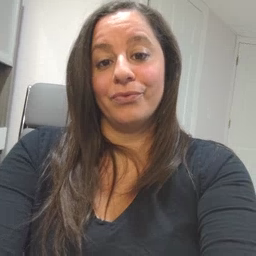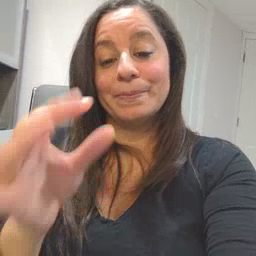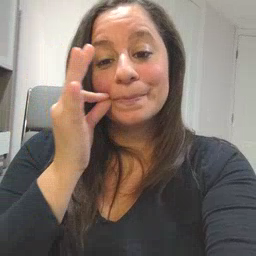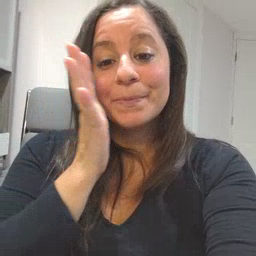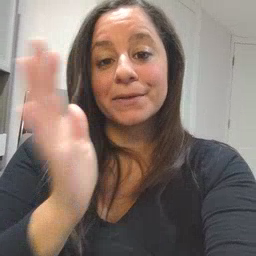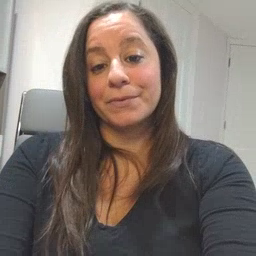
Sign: bee